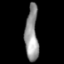
Tissue: skin
Cell type: Epithelial cells
Senescence score: 0.2432
Nuclear area (px): 711
Mean DAPI intensity: 146.467